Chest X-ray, PA view. Patient: 65 years old, sex M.
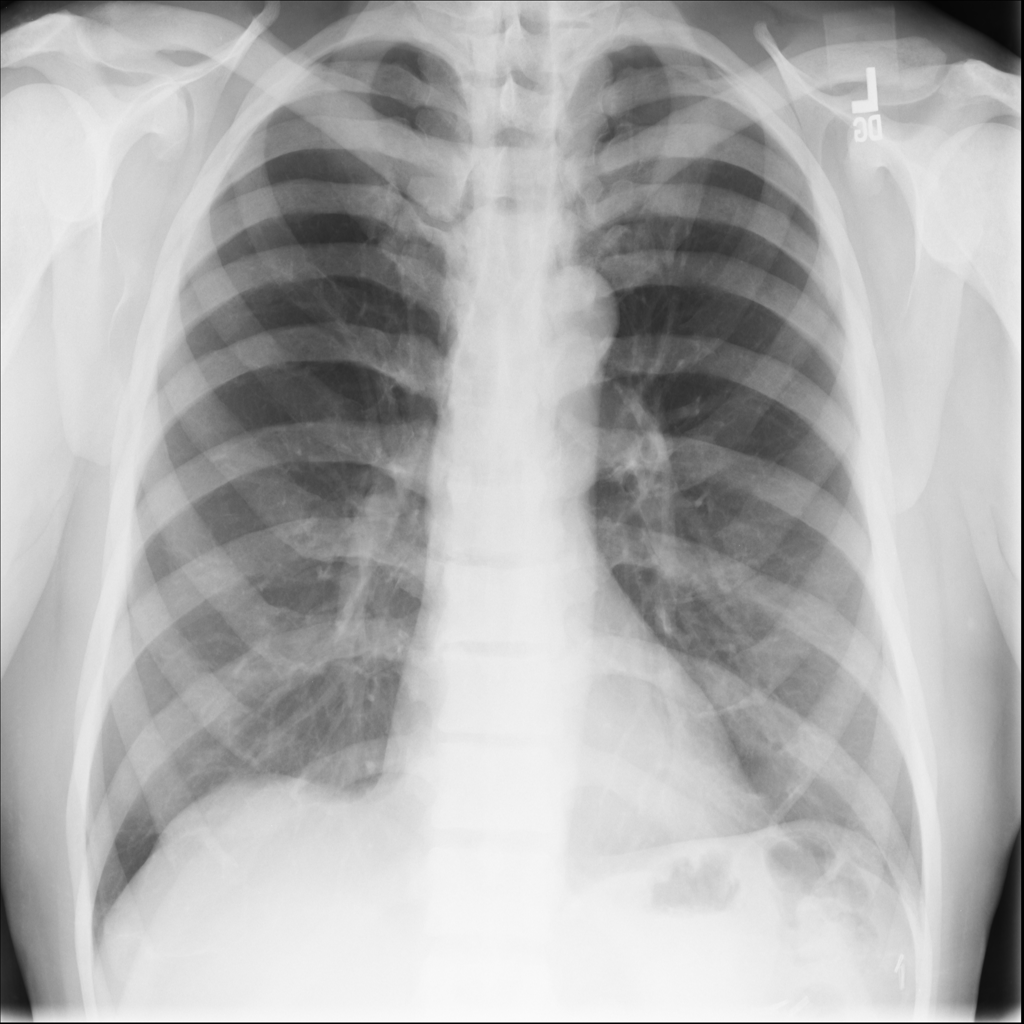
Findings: No Finding